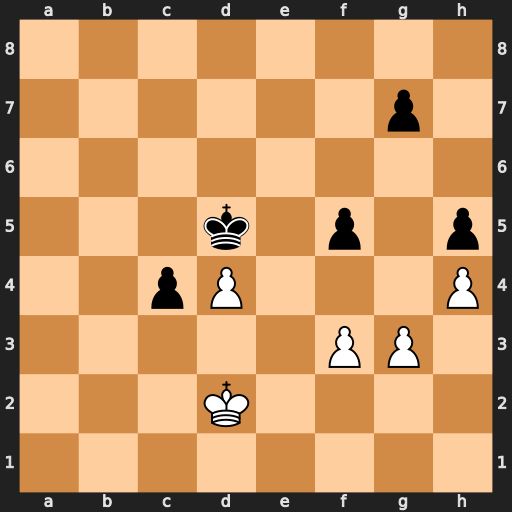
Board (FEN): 8/6p1/8/3k1p1p/2pP3P/5PP1/3K4/8
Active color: w
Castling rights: -
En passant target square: -
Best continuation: Kc3 f4 gxf4 g6 f5 gxf5 f4 Ke4 Kxc4 Kxf4 d5 Kg3 d6 f4 d7